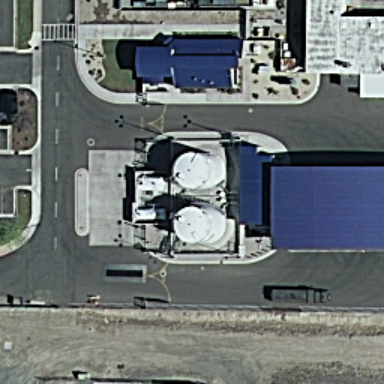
Two small storage tanks next to each other are on the ground .